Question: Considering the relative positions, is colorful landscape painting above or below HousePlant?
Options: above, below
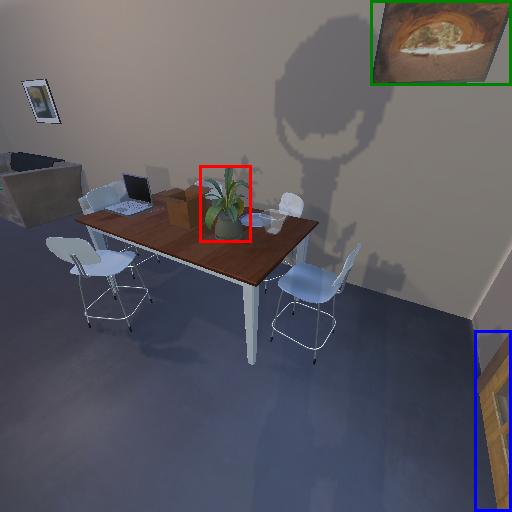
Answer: above